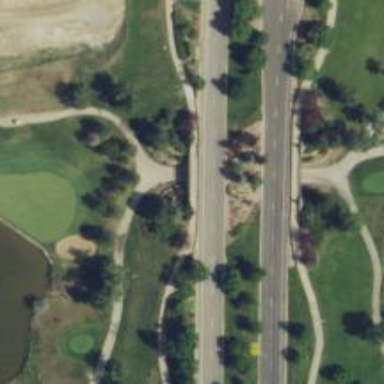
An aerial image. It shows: Well-maintained footway resembling golf cart path with grade 1 track type.